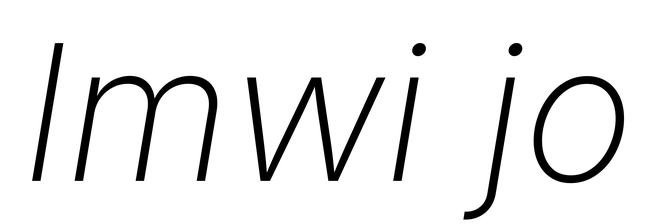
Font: Inter-Italic_ExtraLight_Italic